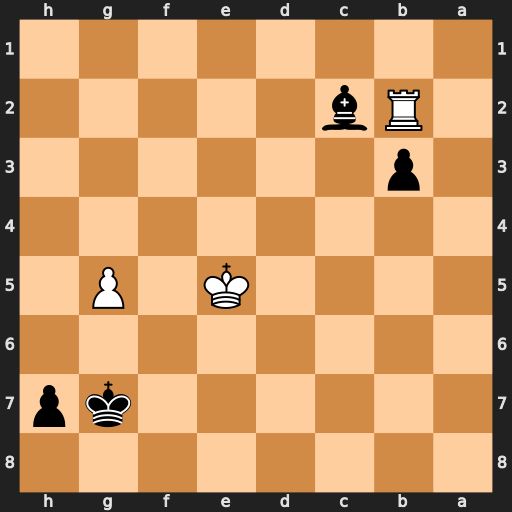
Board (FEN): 8/6kp/8/4K1P1/8/1p6/1Rb5/8
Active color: b
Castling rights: -
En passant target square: -
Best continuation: Kg6 Kf4 Kh5 g6 hxg6 Kg3 Kg5